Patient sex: M
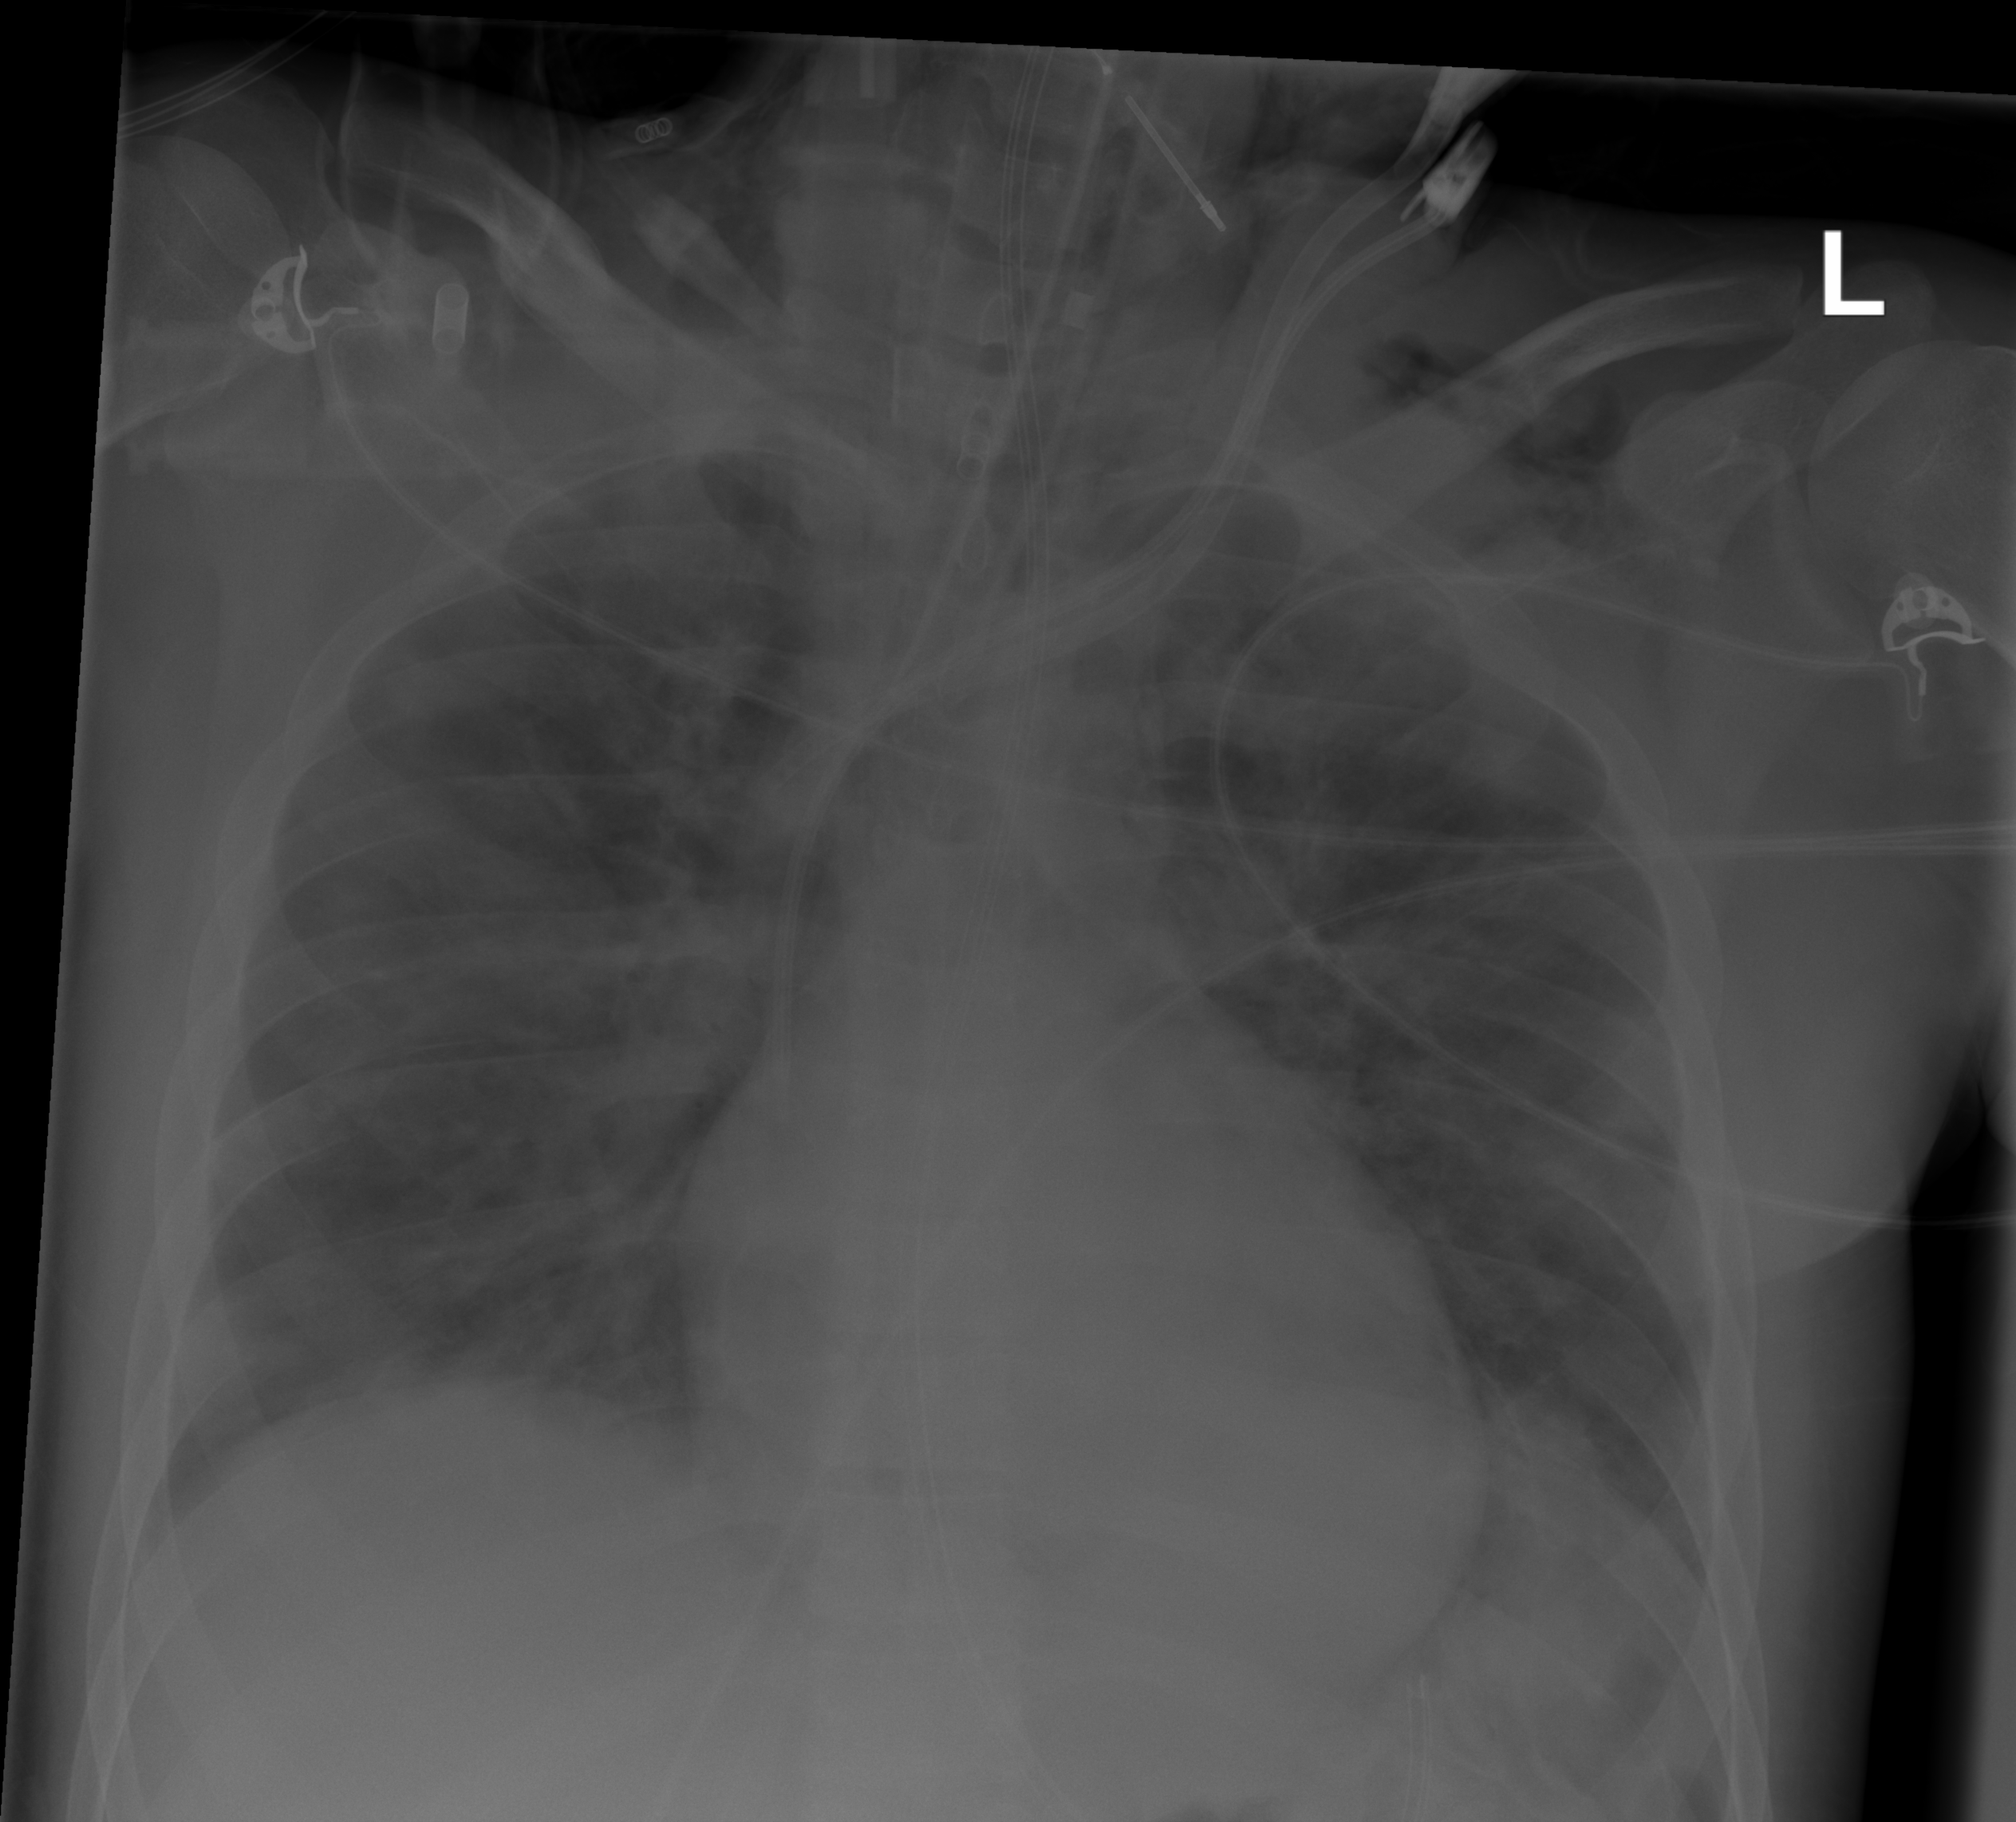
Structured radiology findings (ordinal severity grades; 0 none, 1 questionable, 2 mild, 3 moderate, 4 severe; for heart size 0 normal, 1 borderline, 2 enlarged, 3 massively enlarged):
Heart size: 2
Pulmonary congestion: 0
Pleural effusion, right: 2
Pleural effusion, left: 1
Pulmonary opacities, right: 3
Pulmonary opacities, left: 3
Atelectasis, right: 2
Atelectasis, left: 2